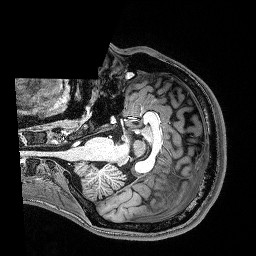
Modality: T1w
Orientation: axial